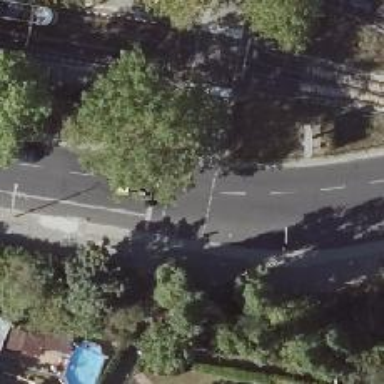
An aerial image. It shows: Road crossing with traffic signals.